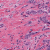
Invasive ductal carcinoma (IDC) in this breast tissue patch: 0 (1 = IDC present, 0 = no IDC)